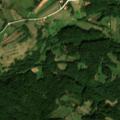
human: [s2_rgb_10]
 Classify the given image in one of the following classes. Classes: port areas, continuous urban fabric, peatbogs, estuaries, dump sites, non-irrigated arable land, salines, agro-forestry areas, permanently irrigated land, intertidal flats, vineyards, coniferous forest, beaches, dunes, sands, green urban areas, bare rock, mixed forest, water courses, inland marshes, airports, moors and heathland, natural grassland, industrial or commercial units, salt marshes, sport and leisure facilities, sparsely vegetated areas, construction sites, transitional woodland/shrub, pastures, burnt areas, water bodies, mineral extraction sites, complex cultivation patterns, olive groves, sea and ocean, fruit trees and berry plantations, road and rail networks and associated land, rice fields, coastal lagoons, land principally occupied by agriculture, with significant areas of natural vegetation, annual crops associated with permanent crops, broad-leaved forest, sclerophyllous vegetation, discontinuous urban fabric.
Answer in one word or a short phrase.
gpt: complex cultivation patterns, land principally occupied by agriculture, with significant areas of natural vegetation, broad-leaved forest